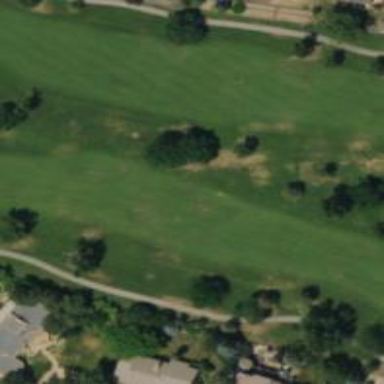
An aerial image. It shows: View of golf hole.